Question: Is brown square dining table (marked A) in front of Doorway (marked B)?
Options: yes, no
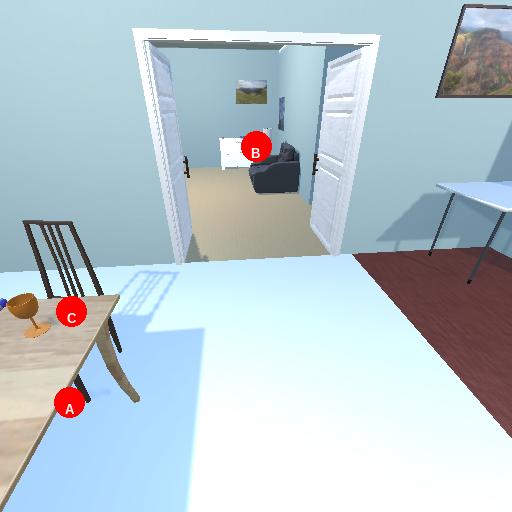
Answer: yes